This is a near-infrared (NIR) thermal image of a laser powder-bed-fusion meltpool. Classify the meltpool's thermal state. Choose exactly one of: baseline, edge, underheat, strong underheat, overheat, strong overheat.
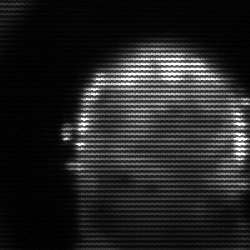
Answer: baseline